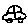
Label: car